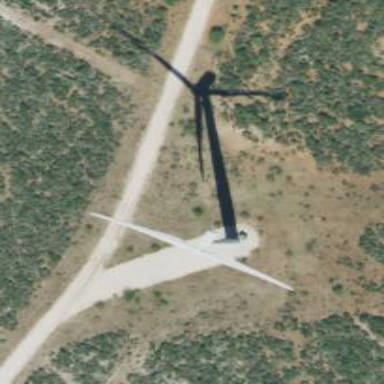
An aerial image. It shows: Wind generator in the form of horizontal axis wind turbine.